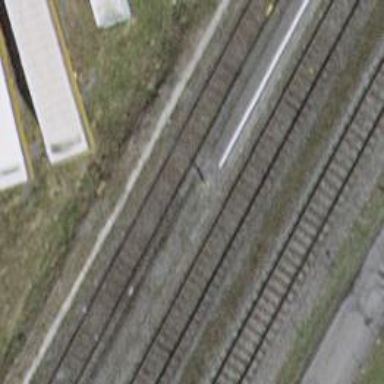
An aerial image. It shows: Railway signal.